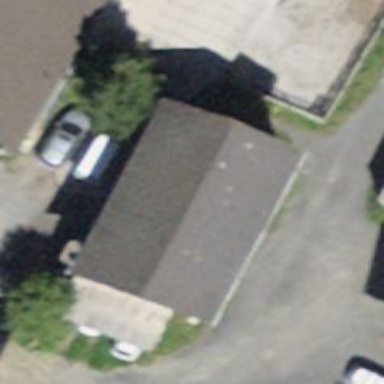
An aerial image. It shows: Building with tiled roof.